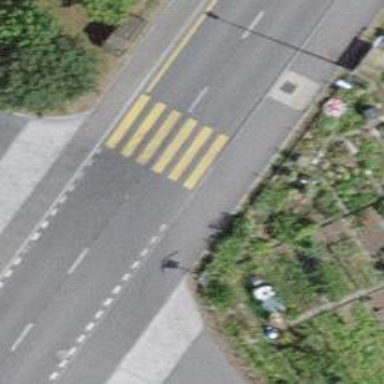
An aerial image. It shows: Uncontrolled zebra crossing on the road.